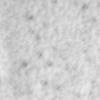
Label: no_change